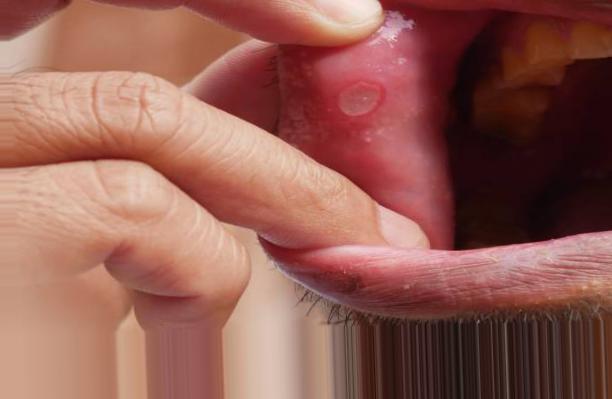
Condition: Mouth Ulcer